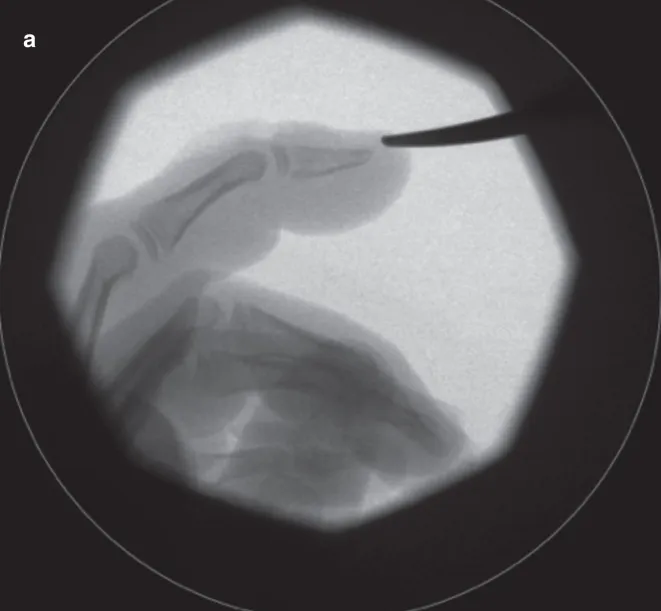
Intra-operative radiograph demonstrating reduced epiphysis (a).
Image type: radiology (x_ray)